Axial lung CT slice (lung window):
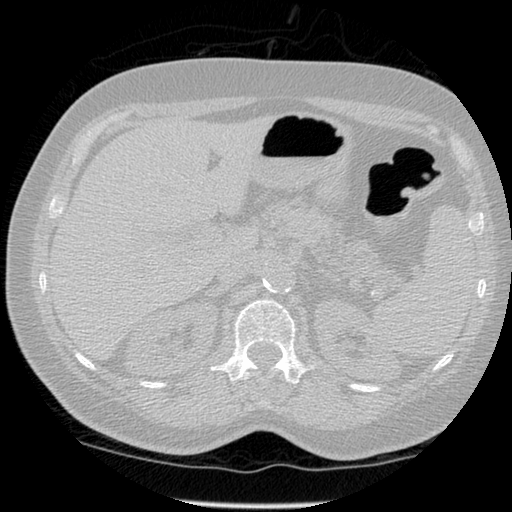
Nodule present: no